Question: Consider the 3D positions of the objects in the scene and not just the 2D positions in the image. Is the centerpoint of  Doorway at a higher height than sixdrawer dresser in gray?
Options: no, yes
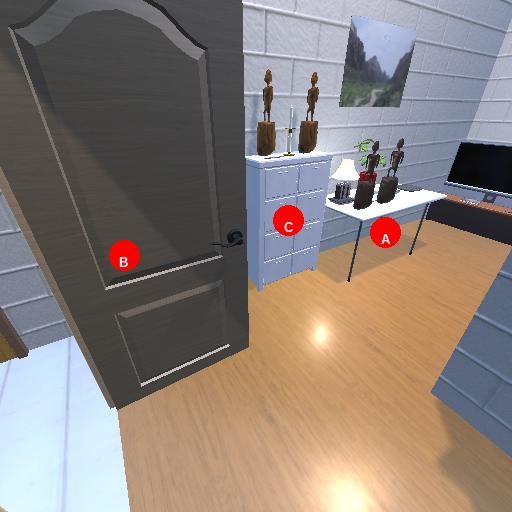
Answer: no